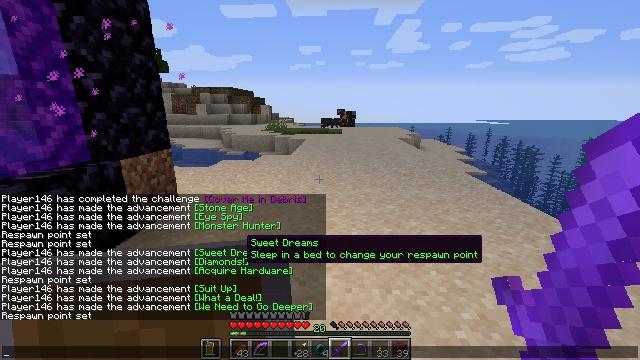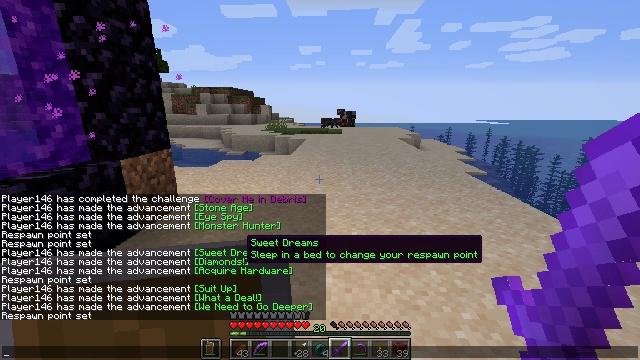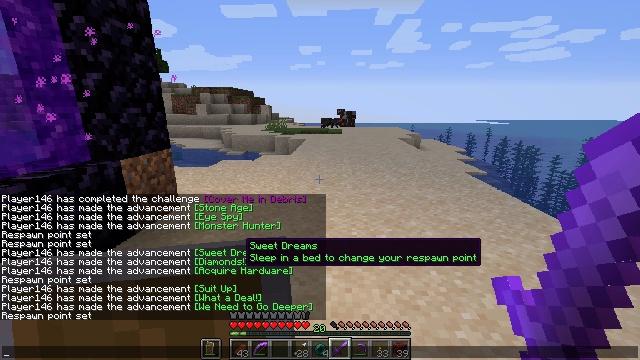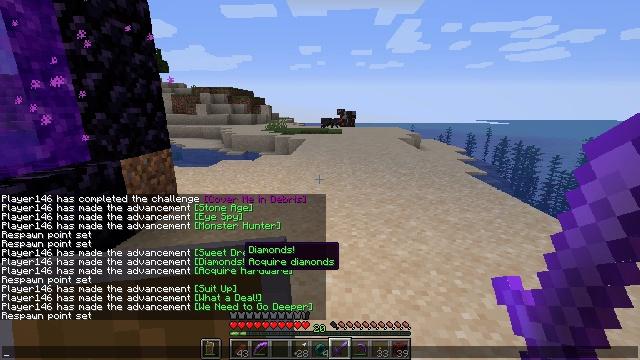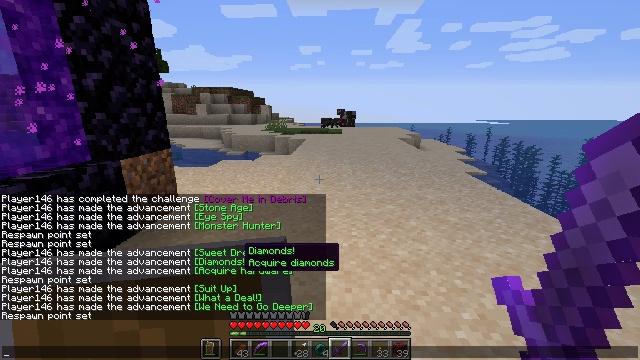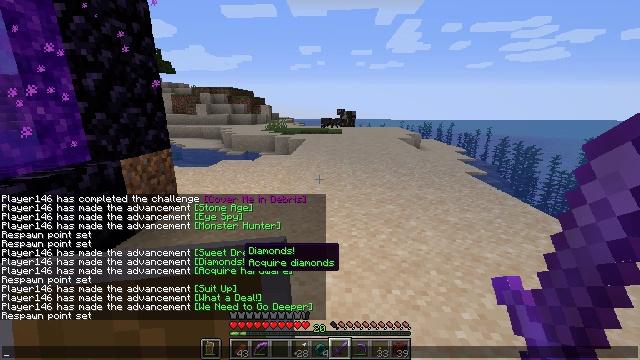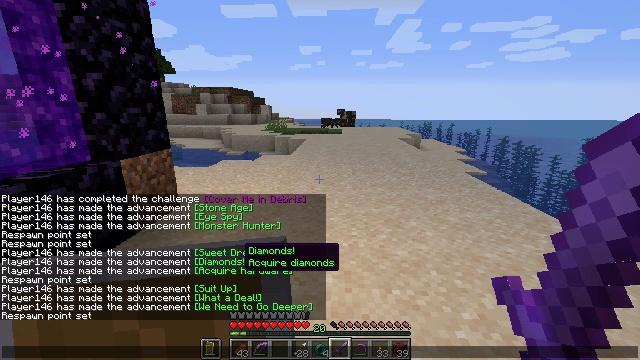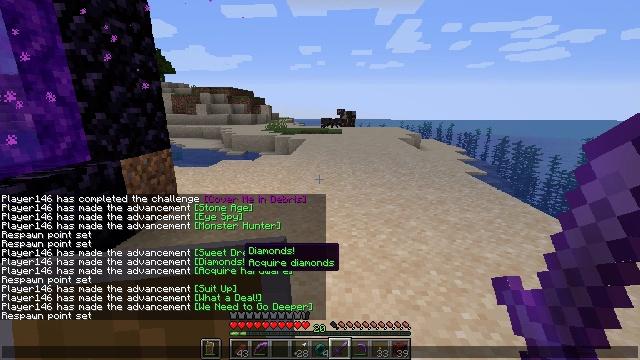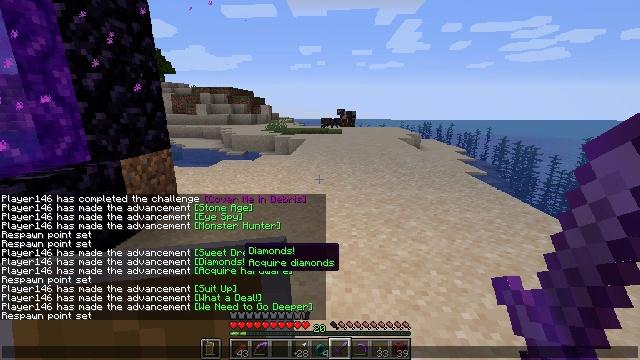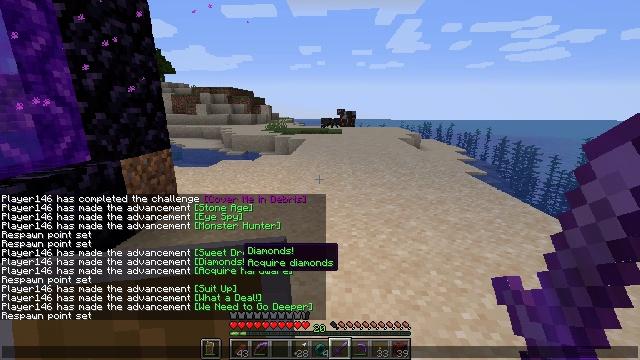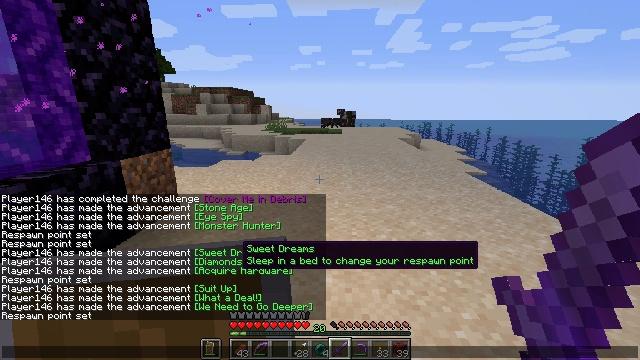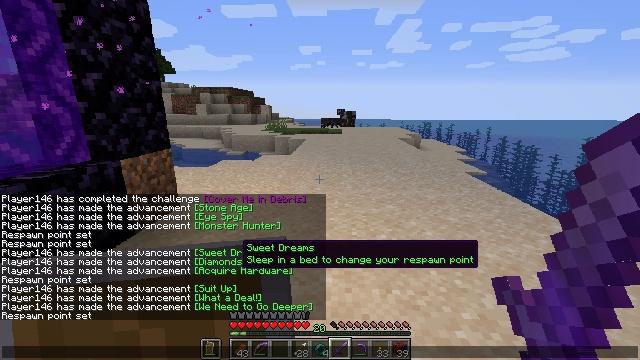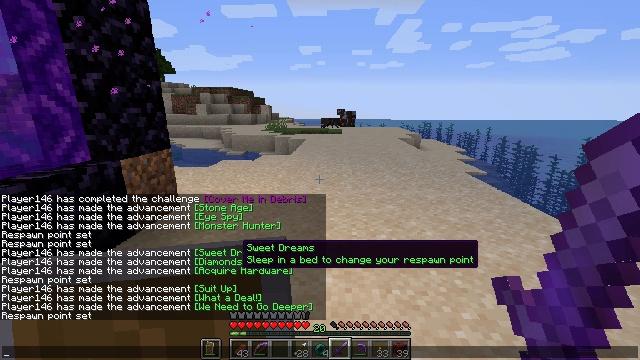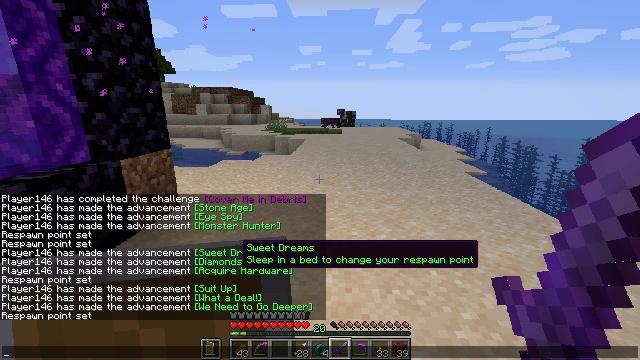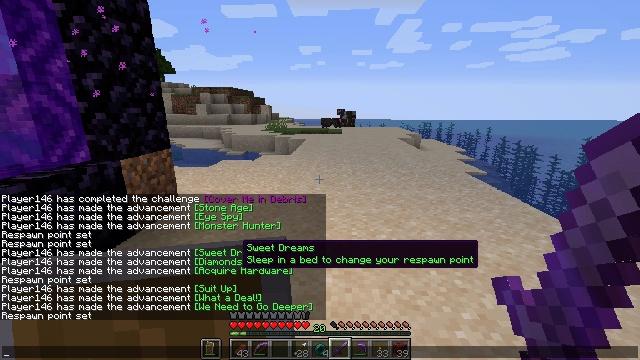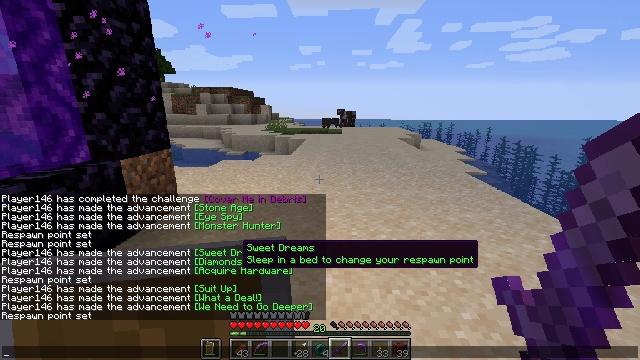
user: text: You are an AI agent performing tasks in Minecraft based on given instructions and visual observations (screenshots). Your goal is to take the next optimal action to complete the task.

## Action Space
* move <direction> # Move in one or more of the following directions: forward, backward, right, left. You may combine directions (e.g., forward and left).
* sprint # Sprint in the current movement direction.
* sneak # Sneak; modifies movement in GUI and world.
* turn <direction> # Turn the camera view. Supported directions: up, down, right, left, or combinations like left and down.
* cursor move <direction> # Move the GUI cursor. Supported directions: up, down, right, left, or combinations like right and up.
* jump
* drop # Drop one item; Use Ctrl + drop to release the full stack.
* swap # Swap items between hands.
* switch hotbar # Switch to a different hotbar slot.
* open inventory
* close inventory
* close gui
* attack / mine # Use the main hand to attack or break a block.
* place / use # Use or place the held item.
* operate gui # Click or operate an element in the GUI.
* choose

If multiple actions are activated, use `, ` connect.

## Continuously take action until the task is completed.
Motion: motion action
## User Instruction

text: Turn blaze rods into blaze powder.
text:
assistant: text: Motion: no_op
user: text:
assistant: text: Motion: no_op
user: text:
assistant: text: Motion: no_op
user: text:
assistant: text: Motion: no_op
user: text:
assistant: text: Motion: no_op
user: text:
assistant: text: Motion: no_op
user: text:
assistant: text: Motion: no_op
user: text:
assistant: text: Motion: no_op
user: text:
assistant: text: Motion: no_op
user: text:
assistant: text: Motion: no_op
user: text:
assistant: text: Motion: no_op
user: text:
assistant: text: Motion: no_op
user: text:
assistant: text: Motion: no_op
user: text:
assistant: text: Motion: no_op
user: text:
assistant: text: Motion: no_op
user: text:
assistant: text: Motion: no_op
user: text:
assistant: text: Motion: no_op
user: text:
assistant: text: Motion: no_op
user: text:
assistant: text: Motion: no_op
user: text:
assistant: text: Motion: no_op
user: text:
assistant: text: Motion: no_op
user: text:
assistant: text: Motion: no_op
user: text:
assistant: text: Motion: no_op
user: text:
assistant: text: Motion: no_op
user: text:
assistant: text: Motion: no_op
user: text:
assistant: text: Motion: no_op
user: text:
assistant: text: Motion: no_op
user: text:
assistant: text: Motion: no_op
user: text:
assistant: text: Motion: no_op
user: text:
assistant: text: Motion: no_op